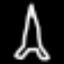
Label: The Eiffel Tower